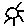
Label: sun